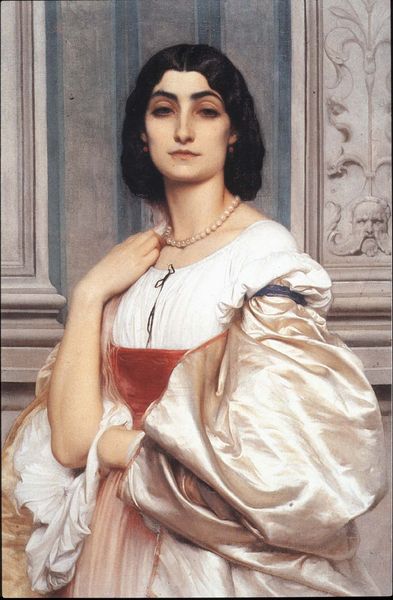
Titel: Eine römische Dame (La Nanna)
Künstler: Lord Frederic Leighton
Institution: Philadelphia, Museum of Art
Schlagwörter: blau, gemälde, hand, weiß, brust, frau, frisur, haar, hintergrund, kleid, marmor, mund, nase, schwarz, säule, blick, dame, rot, malerei, muster, schleife, wand, arm, augen, falten, gesicht, samt, stein, ärmel, bild, hals, portrait, porträt, gewand, haare, halbfigur, augenbrauen, kinn, lippen, perle, perlen, puffärmel, seide, relief, süden, mieder, kette, tapete, mimik, stuck, bauch, rüschen, perlenkette, satin, schimmer, schwarze haare, südländerin, halbfigurig, gesichtsausdruck, feuerbach, gerafft, italienerin, verführerisch, protrait, schwarzhaarig, weißes kleid, nobel, schnürmieder, anselm feuerbach, perl, gluse